Question: Recently installed new TS version into VS2013 and tried to use 'protected' modifier.
However TS validator shows me an error (and underlines 'protected' word with a red line.
I get an error like
> Use of future reserver word.
; expected
looks like it's looking into old TS definitions.
Checked the project file and there is version of TypeScript.
also running 'tsc -v' produces '1.3.0'.
Does somebody of you guys experience that?
What i'm missing and what to do to fix that.
Thank you a lot for any help.
'''
export class SomeClass {
protected metadata: Metadata;
protected subItems: SomeClass[];
constructor() {
}
}
'''
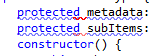
Answer: thank you all guys. for your answers!
the reason was (oh, what's the shame =) ) the .
It's validation was showing that error, suspending it i'm getting no errors now.
Looks like JetBrains guys should update their definitions like Web Essentials did.
As they aren't compatible with new TS version, 1.3. And no updates pending as for now.
Hope, it'll be useful for somebody else.